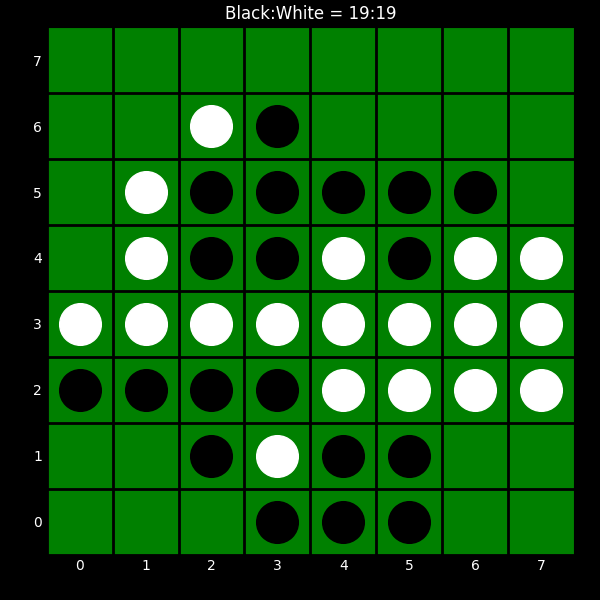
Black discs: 19
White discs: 19